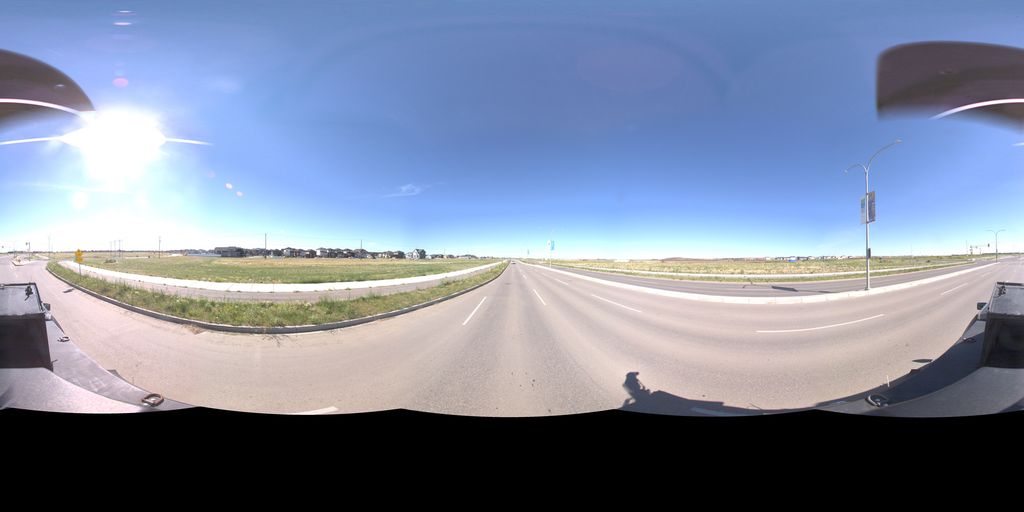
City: saskatoon